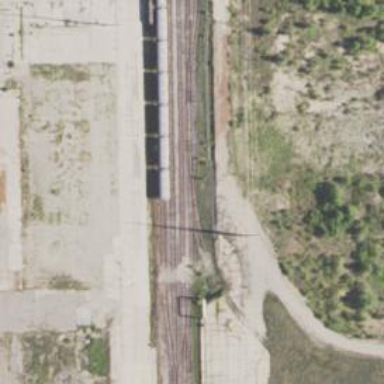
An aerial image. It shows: Railway siding with rails.